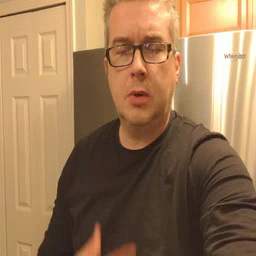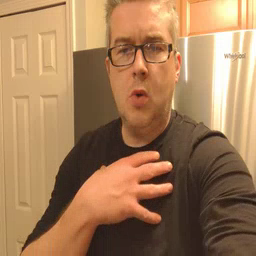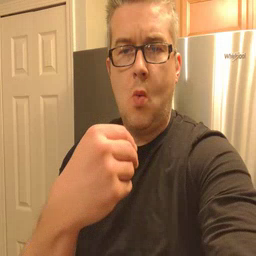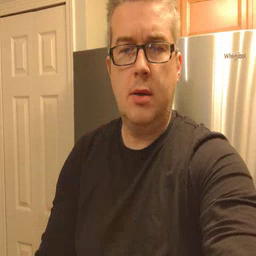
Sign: white